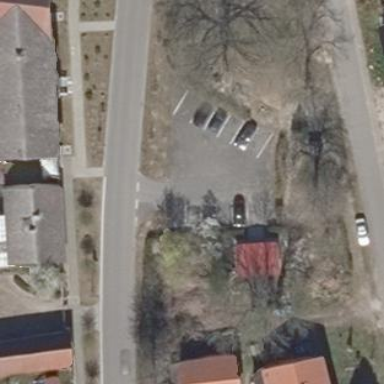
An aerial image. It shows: Parking area with surface.